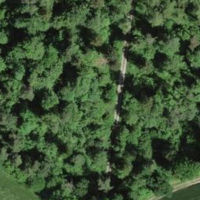
EUNIS habitat code: 41
Species observed at this site:
Lamium galeobdolon